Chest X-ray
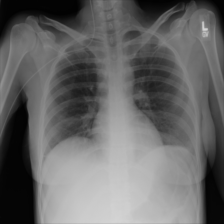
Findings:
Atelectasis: negative
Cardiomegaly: negative
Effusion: negative
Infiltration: negative
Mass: negative
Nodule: negative
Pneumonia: negative
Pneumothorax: negative
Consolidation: negative
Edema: negative
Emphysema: negative
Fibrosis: negative
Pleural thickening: negative
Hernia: negative